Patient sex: F
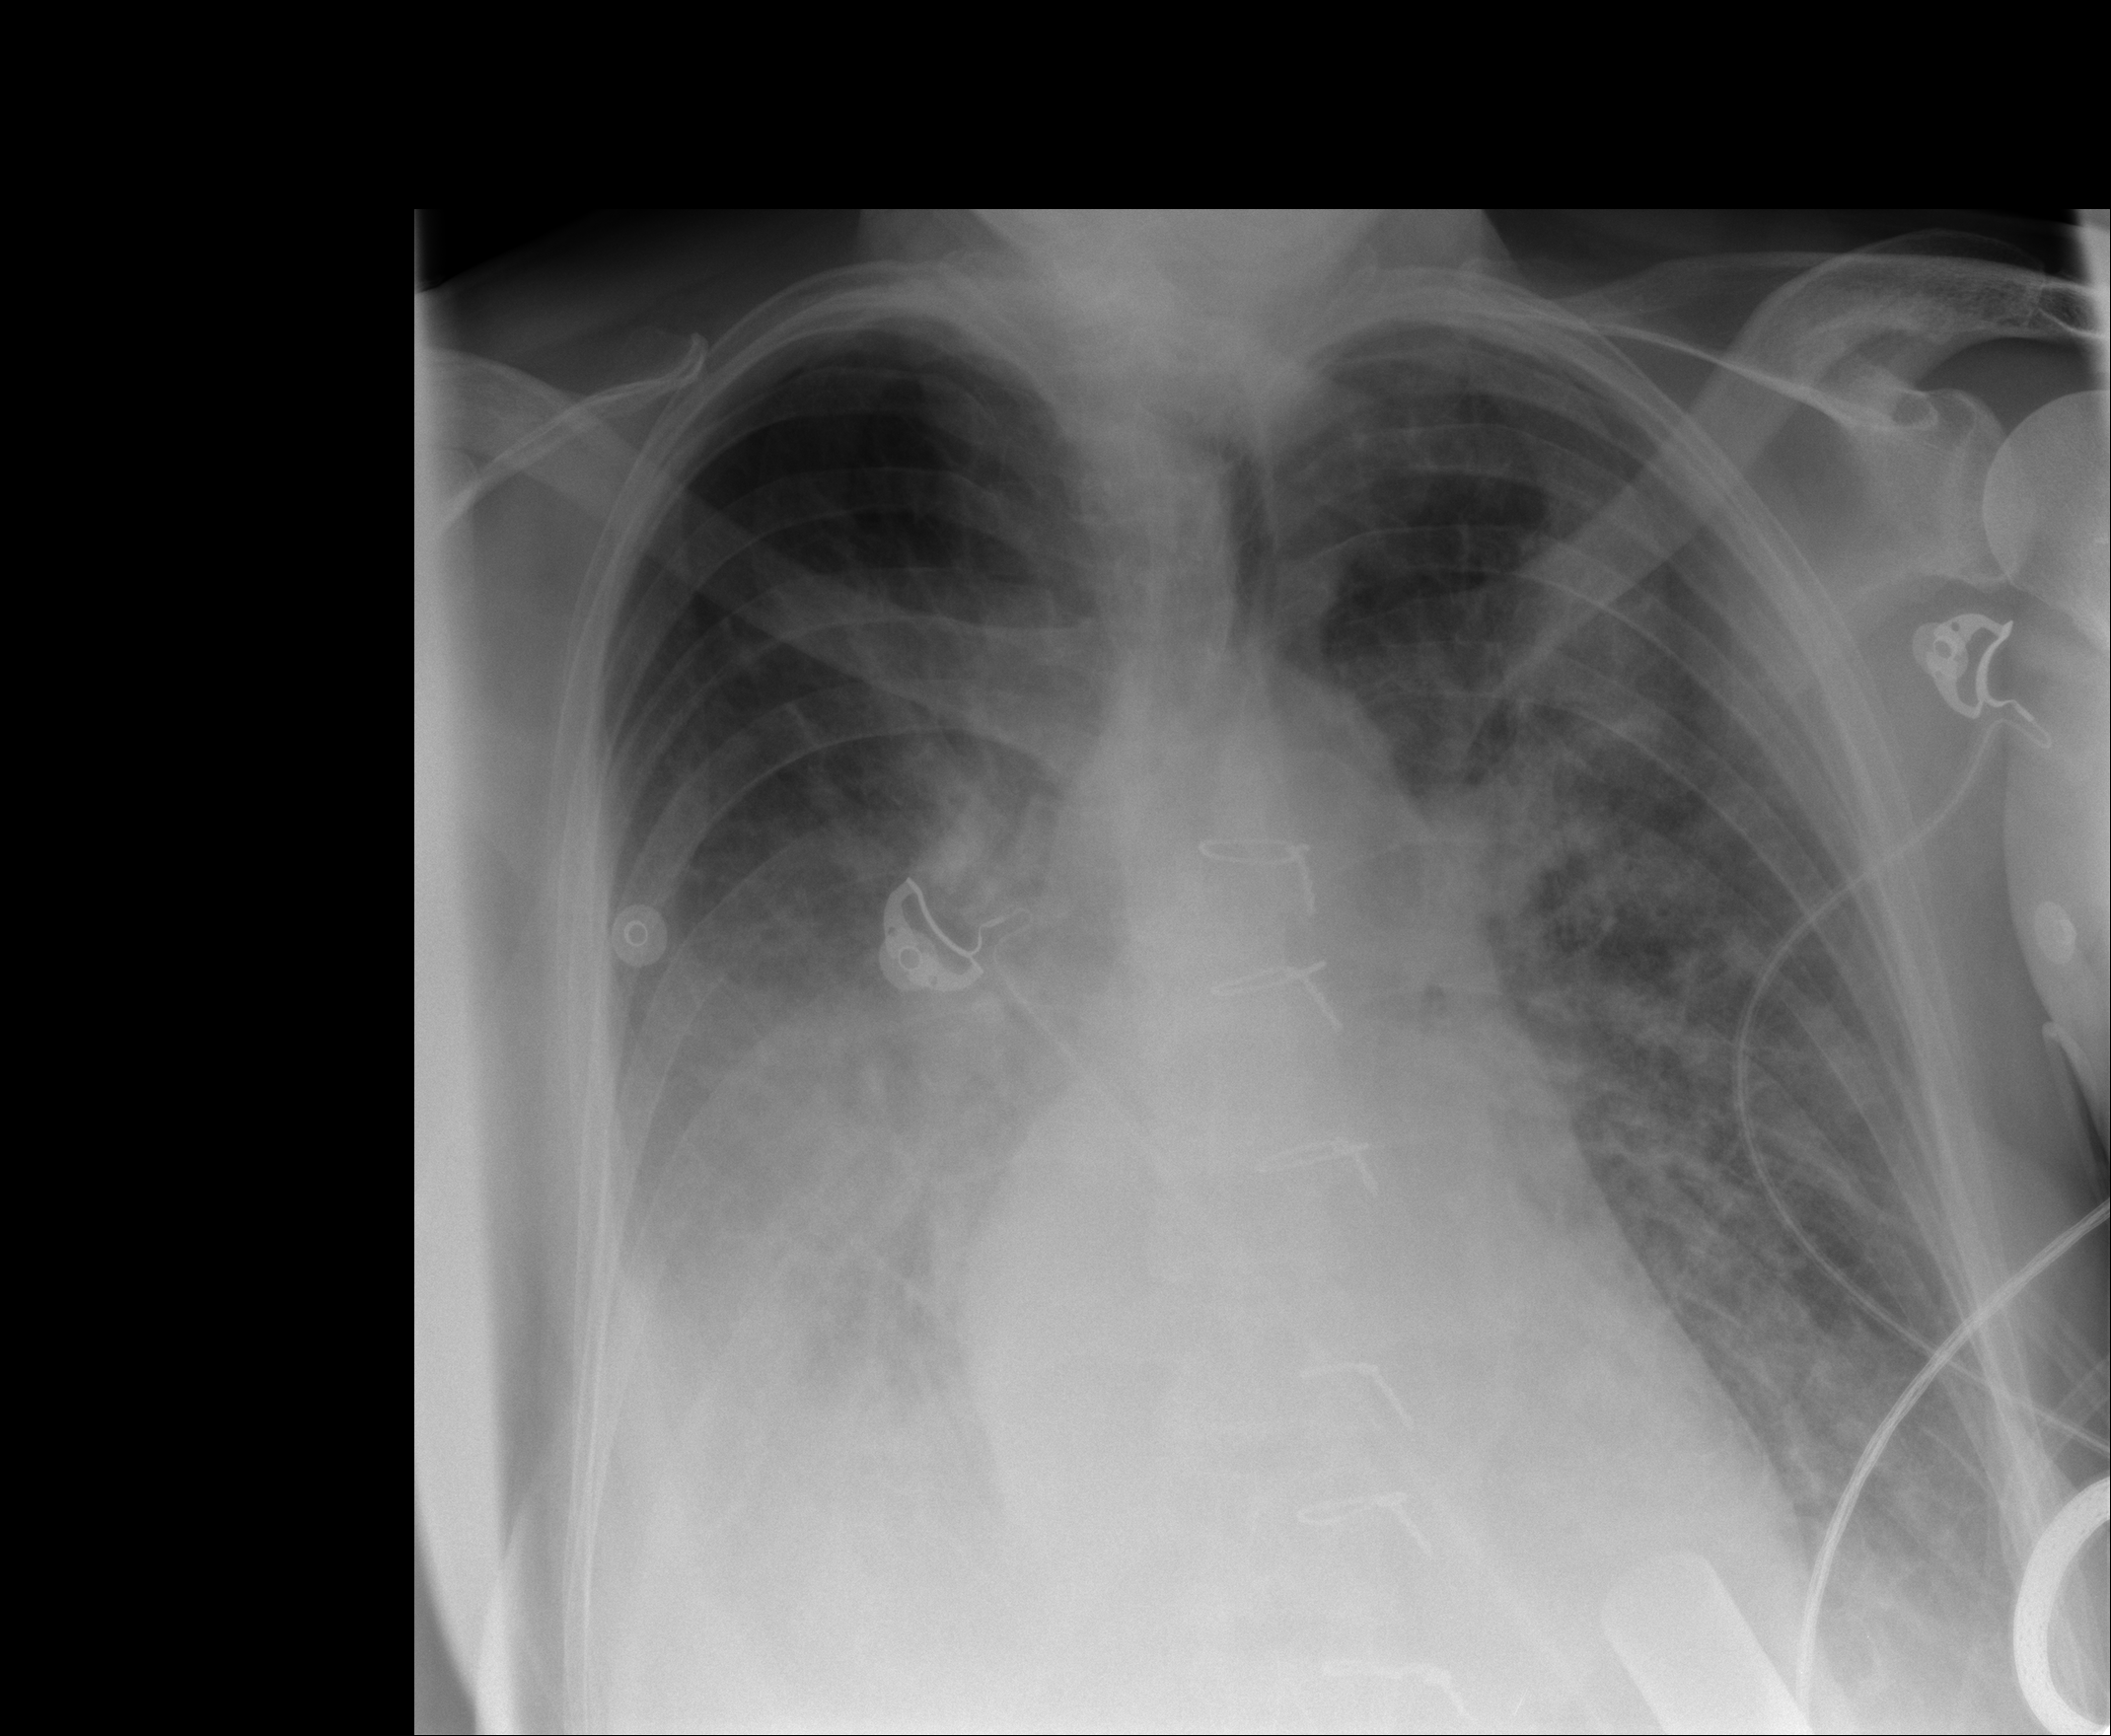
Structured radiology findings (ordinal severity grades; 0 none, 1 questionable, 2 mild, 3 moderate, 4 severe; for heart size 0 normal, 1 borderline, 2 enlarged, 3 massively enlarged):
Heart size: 2
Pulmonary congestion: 2
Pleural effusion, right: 3
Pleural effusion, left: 2
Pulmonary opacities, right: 3
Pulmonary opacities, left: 3
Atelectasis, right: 3
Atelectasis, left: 3